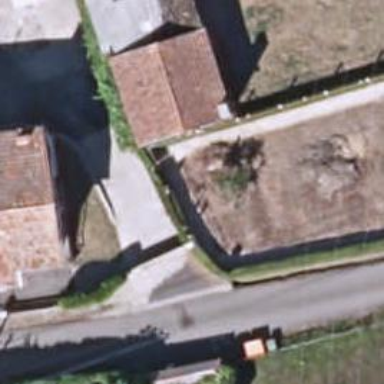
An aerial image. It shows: Gate.